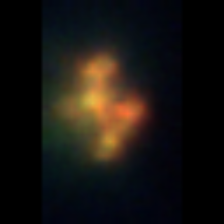
Taxon: Unknown_detritus
Group: Unknown